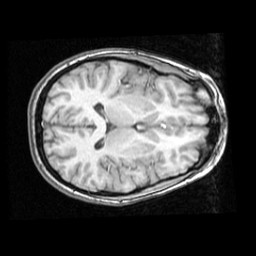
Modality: T1w
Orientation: axial
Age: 15
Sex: female
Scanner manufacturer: ge
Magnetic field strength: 1.5 T
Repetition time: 0.03333 s
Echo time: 0.008 s